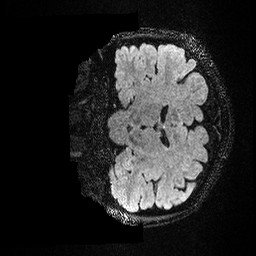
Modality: FLAIR
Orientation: coronal
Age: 34
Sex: female
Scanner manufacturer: ge
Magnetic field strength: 3 T
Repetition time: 4.802 s
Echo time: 0.1171 s